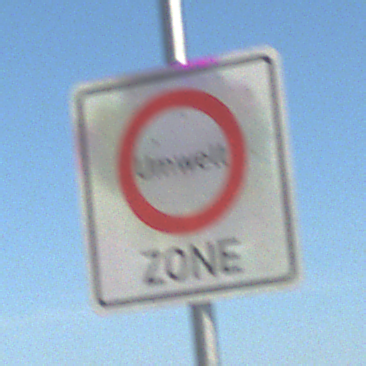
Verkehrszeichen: BeginnUmweltzone
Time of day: MorningAfternoon
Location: Outdoor (Nature)
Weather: Clear
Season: Autumn
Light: Natural